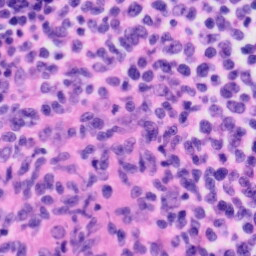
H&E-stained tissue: Tonsil